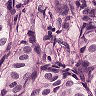
Metastatic tissue present: yes